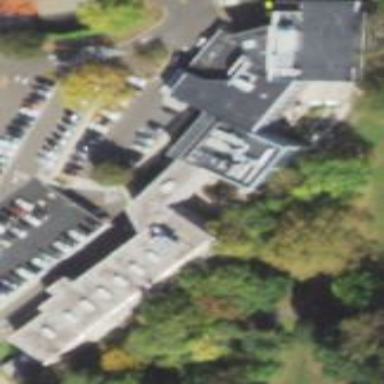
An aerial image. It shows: University building.